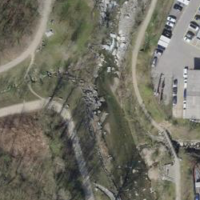
EUNIS habitat code: 41
Species observed at this site:
Echium vulgare
Sorbus aucuparia
Euonymus europaeus
Salix caprea
Achillea millefolium
Salvia pratensis